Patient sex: F
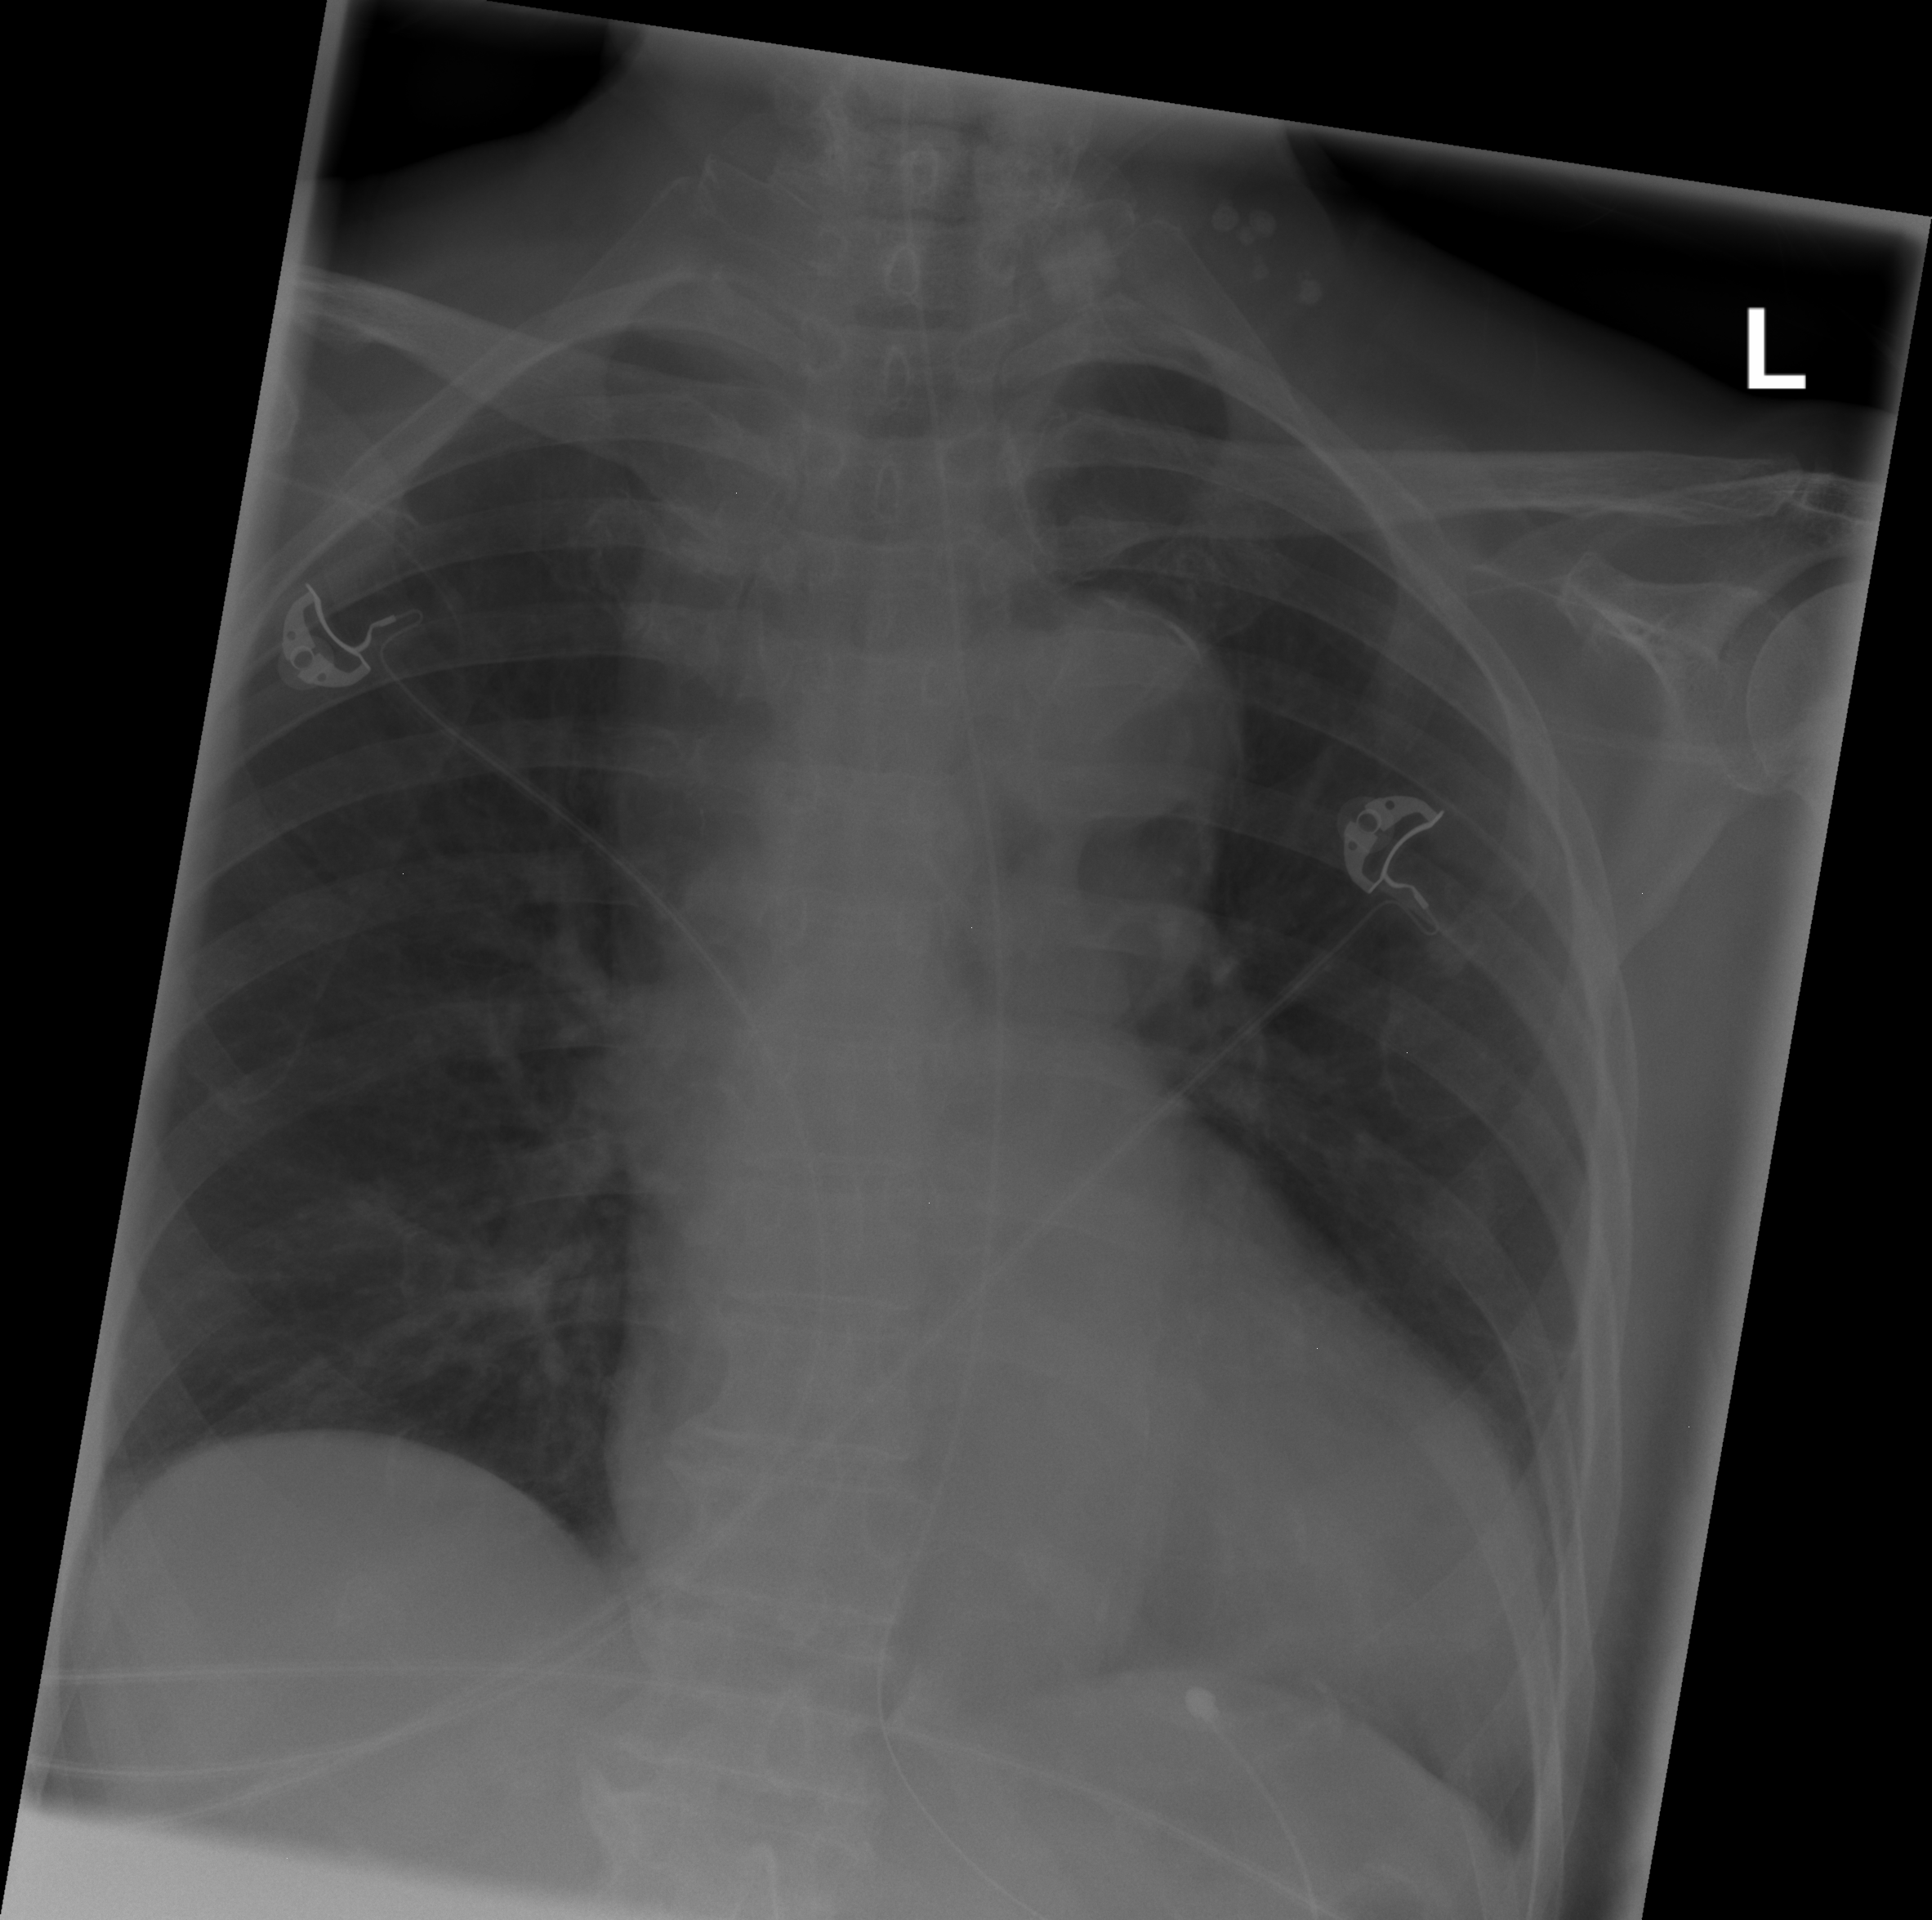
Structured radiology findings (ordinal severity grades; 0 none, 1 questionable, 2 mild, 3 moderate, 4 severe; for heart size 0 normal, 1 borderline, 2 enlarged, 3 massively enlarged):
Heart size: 2
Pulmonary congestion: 2
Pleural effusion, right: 0
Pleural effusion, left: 0
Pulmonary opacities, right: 0
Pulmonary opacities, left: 0
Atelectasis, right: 0
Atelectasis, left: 0